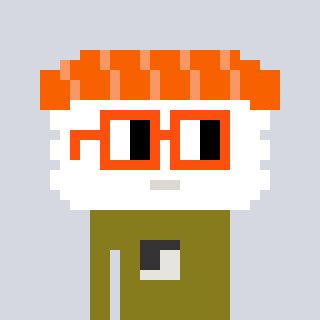
a pixel art character with square orange glasses, a nigiri-shaped head and a gunk-colored body on a cool background